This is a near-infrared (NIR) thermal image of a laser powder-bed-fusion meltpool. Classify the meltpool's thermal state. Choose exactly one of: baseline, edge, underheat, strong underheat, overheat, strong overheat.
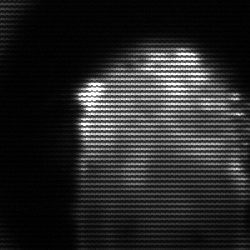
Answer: baseline